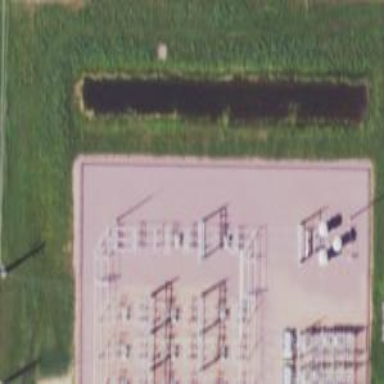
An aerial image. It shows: Switch for power supply.